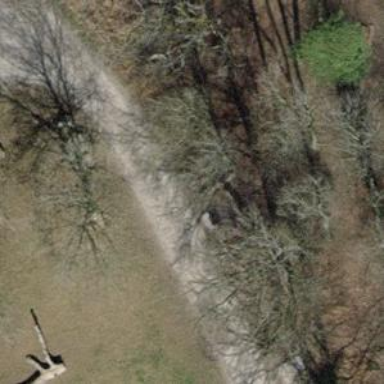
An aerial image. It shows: Brown bench in the vicinity.